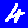
Digit: 4